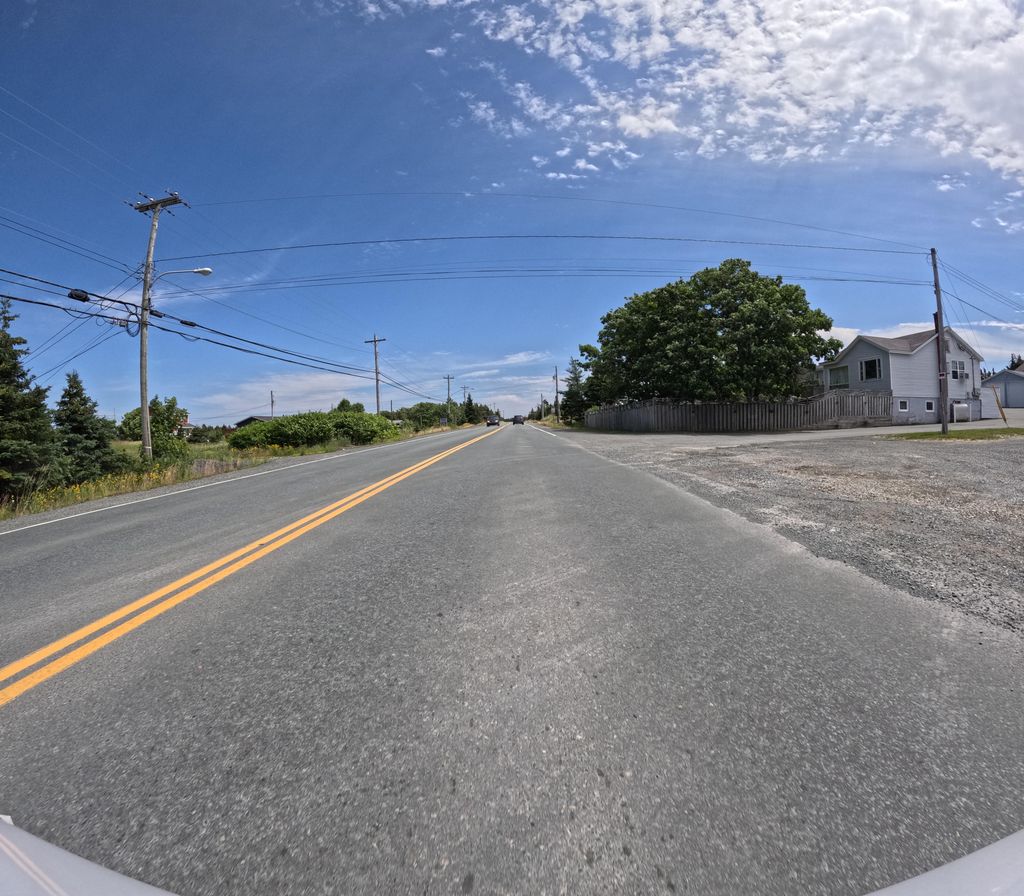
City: st_johns